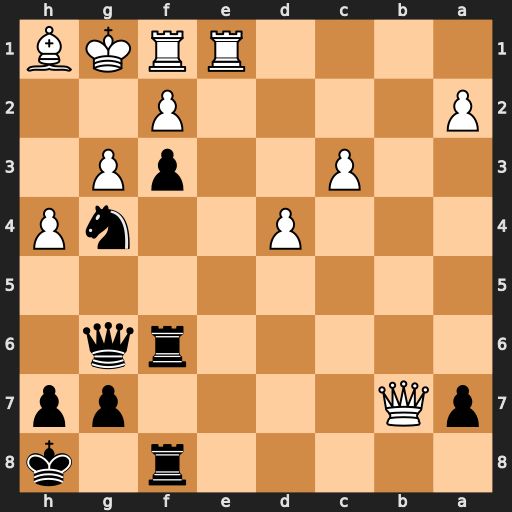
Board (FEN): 5r1k/pQ4pp/5rq1/8/3P2nP/2P2pP1/P4P2/4RRKB
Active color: b
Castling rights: -
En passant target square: -
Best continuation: Nxf2 Rxf2 Qxg3+ Bg2 fxg2